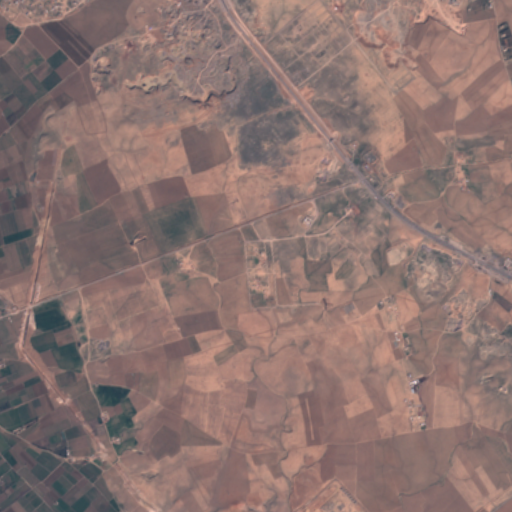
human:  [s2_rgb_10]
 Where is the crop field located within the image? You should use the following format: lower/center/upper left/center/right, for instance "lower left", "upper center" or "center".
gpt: The crop field is located in the upper right of the image.
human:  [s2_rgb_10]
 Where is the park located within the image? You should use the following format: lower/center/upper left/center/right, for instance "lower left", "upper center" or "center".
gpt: There is no park in the image.